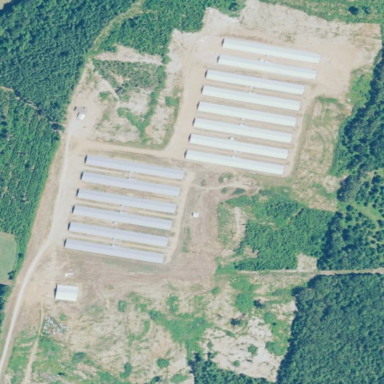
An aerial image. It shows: Poultry farmyard.